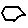
Label: hexagon